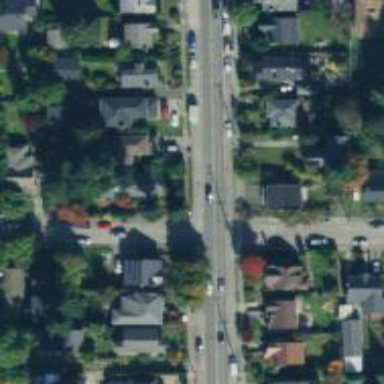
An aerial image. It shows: Residential road with separate sidewalk.